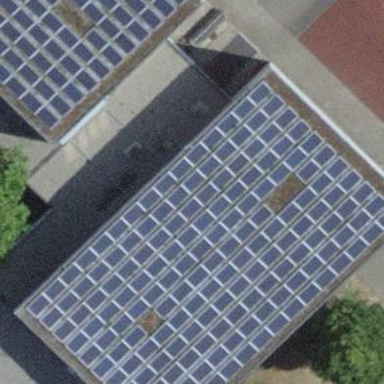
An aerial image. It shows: Solar power generator with photovoltaic panels.